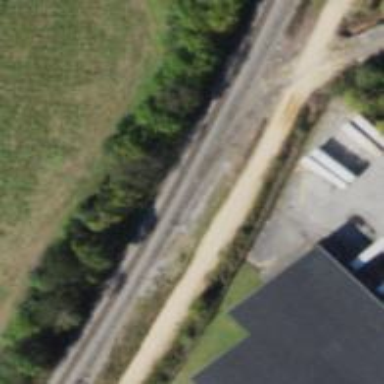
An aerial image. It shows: Railway siding with rails.